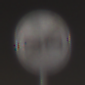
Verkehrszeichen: EndeUeberholverbot
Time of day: Night
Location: Outdoor (Urban)
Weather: PartlyCloudy
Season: NotSpecified
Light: Artificial